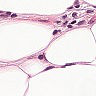
Metastatic tissue present: no